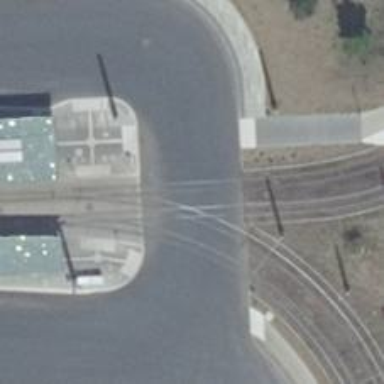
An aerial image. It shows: Railway level crossing.